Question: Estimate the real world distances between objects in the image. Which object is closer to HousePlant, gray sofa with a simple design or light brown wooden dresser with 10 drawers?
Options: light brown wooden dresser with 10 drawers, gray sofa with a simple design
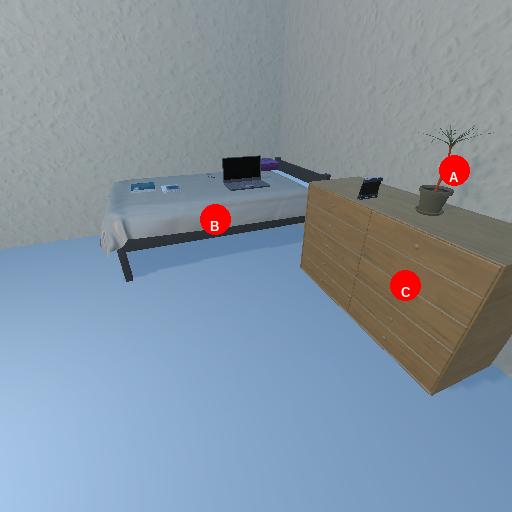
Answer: light brown wooden dresser with 10 drawers